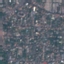
Label: Residential